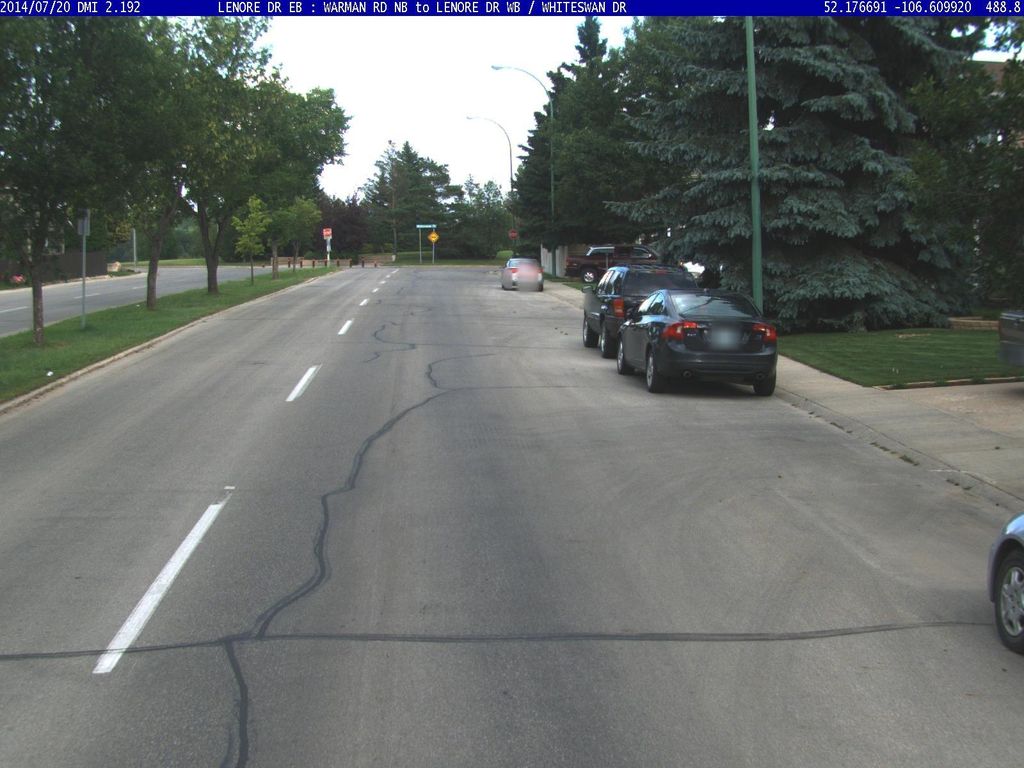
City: saskatoon